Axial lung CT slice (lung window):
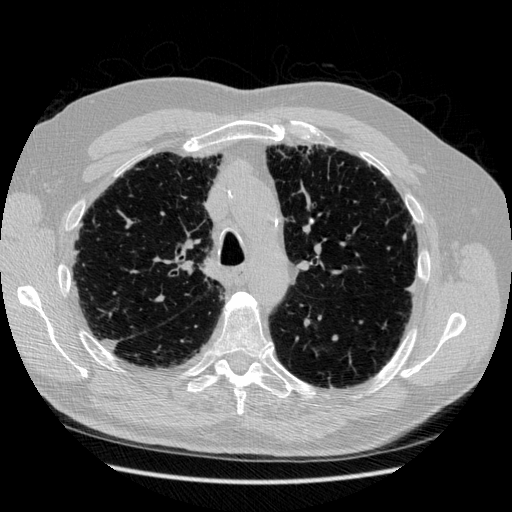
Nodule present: no